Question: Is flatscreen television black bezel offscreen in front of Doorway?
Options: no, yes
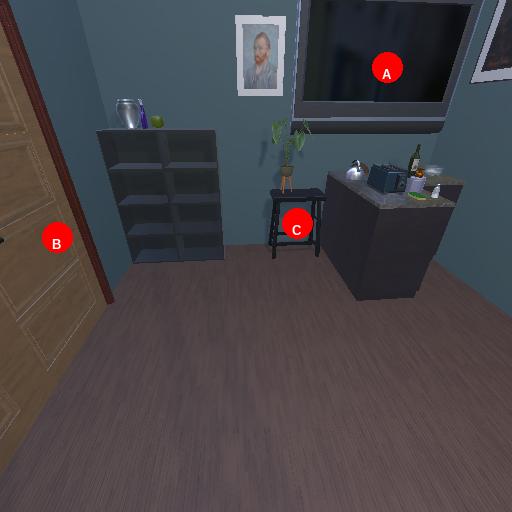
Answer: no